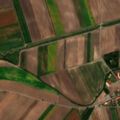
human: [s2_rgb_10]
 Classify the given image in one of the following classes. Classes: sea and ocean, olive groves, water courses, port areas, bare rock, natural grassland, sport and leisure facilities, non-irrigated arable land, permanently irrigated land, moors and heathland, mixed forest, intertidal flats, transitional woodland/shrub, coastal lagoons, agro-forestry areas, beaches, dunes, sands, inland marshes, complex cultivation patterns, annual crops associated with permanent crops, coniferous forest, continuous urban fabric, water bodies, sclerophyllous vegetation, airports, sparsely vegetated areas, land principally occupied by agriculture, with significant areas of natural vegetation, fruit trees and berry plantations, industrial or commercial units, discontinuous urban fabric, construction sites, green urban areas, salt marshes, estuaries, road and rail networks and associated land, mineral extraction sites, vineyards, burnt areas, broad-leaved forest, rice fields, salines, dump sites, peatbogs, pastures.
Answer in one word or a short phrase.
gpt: discontinuous urban fabric, non-irrigated arable land